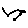
Label: bird